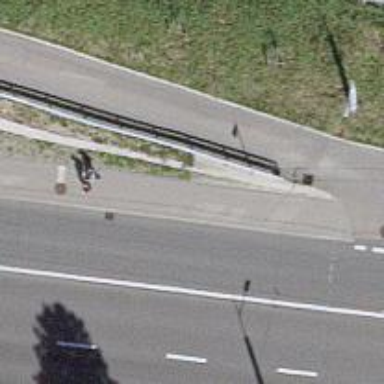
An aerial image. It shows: Retaining wall.